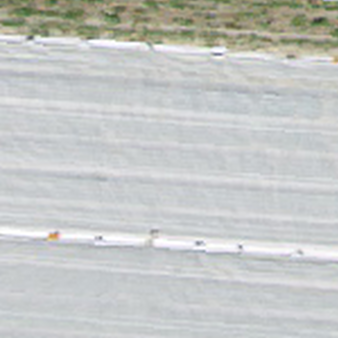
Label: other